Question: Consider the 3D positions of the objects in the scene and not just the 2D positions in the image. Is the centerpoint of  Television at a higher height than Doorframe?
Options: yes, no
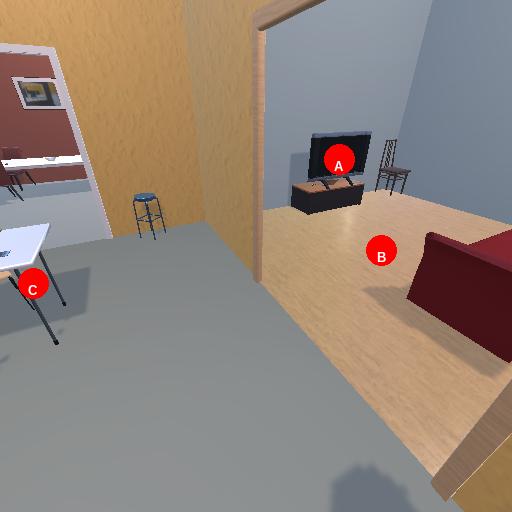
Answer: yes